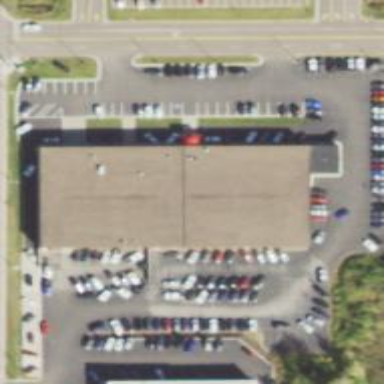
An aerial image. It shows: Building housing car shop.